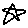
Label: star